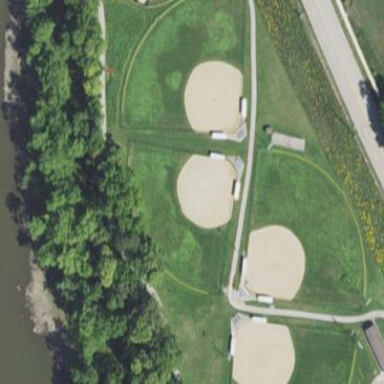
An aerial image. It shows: Baseball pitch for leisure and sports activities.